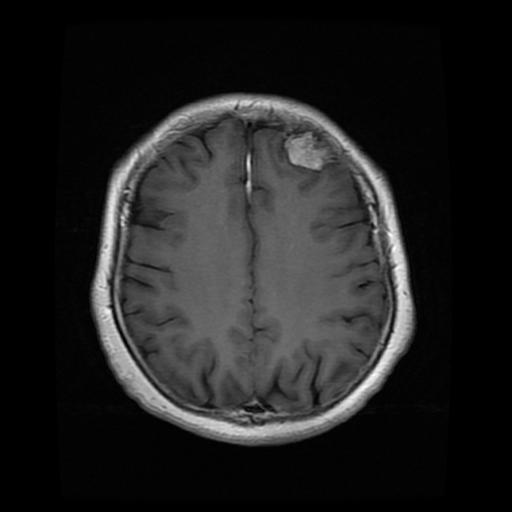
Label: meningioma